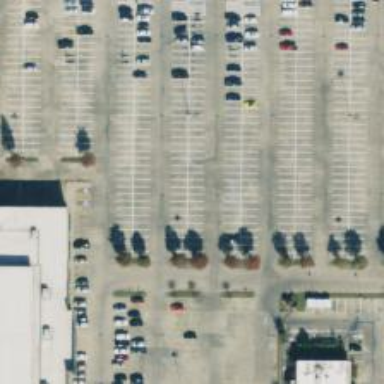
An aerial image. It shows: Parking space is available.